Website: lowes
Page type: stored-credit-cards
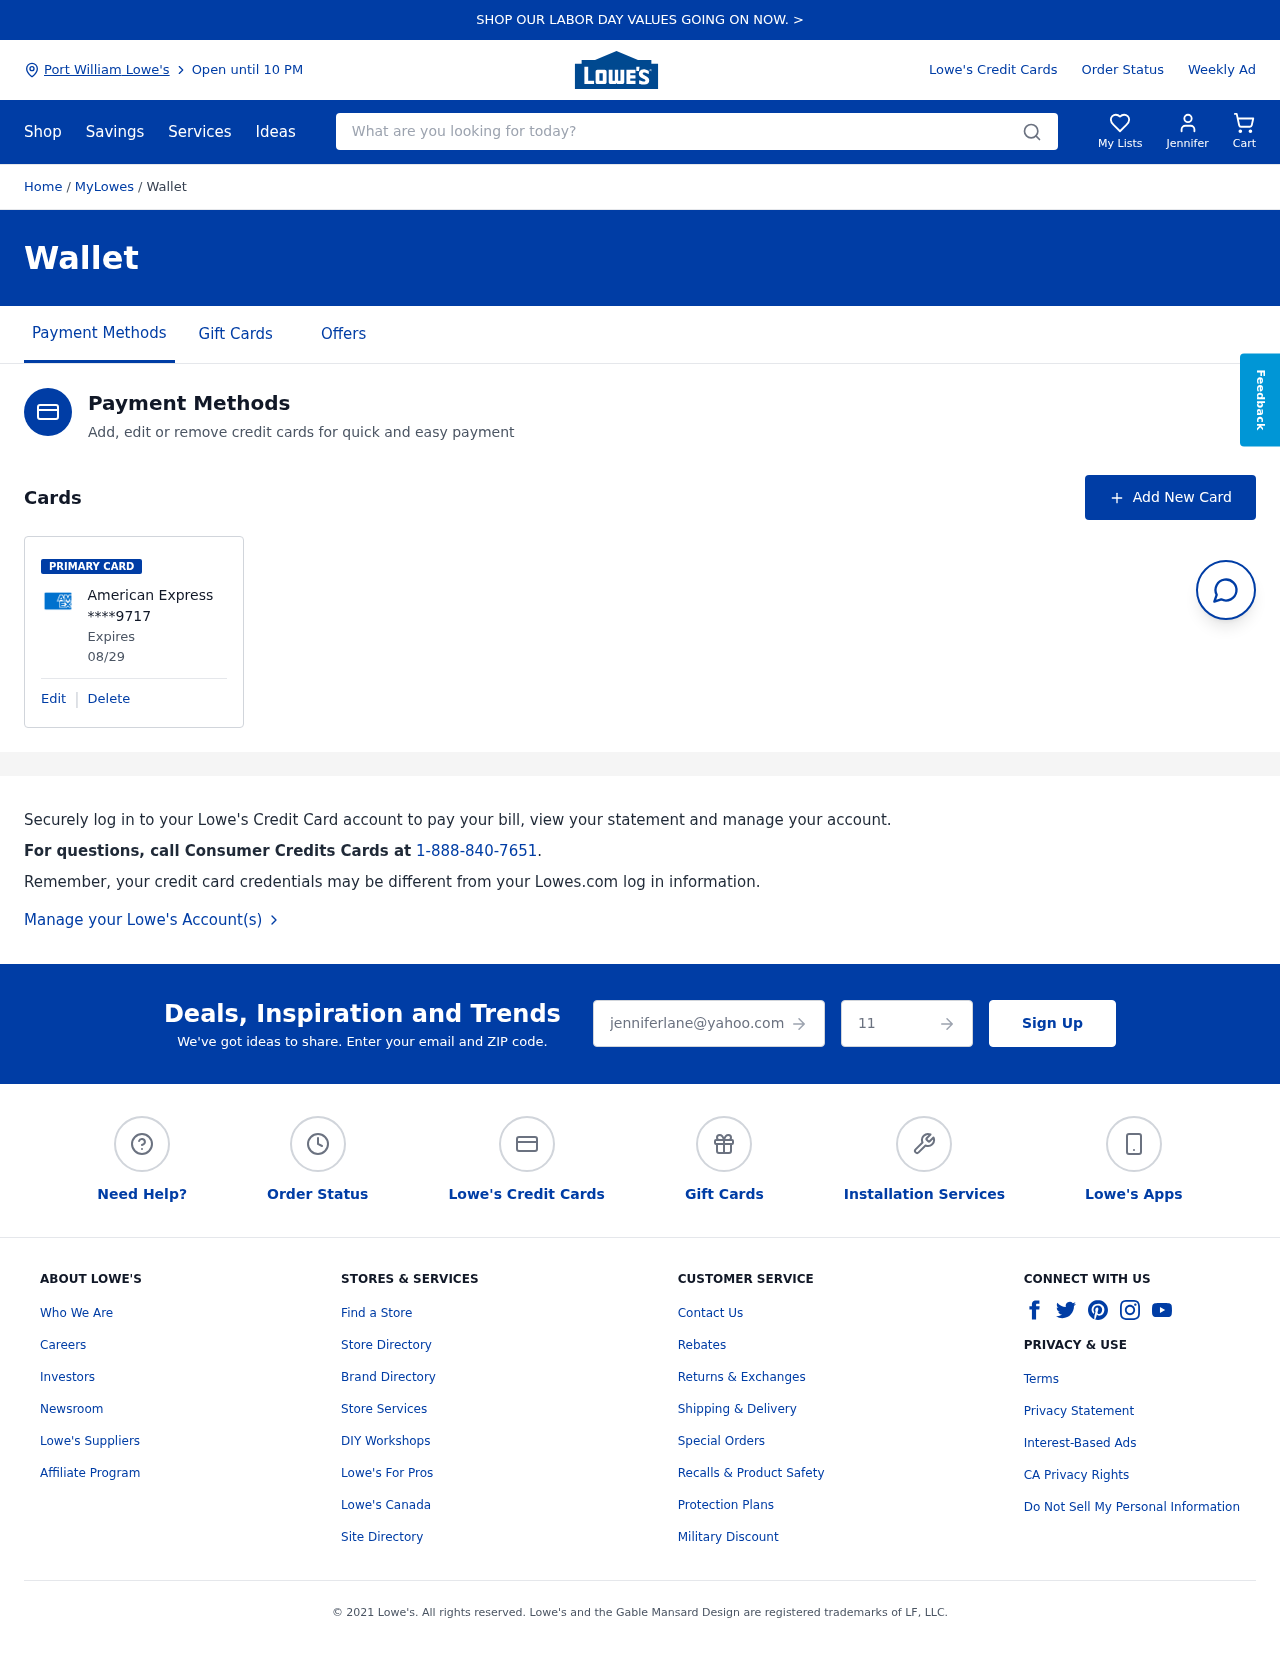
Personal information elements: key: PII_CARD_EXPIRY
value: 08/29
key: PII_CARD_LAST4
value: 9717
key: PII_CARD_TYPE
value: American Express
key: PII_CITY
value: Port William Lowe's
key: PII_EMAIL
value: jenniferlane@yahoo.com
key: PII_FIRSTNAME
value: Jennifer
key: PII_POSTCODE
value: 11470
Search elements: key: HEADER_SEARCH
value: What are you looking for today?